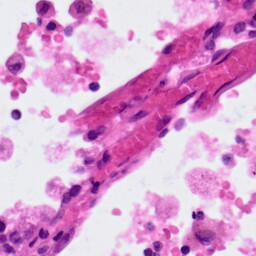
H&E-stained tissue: Lung